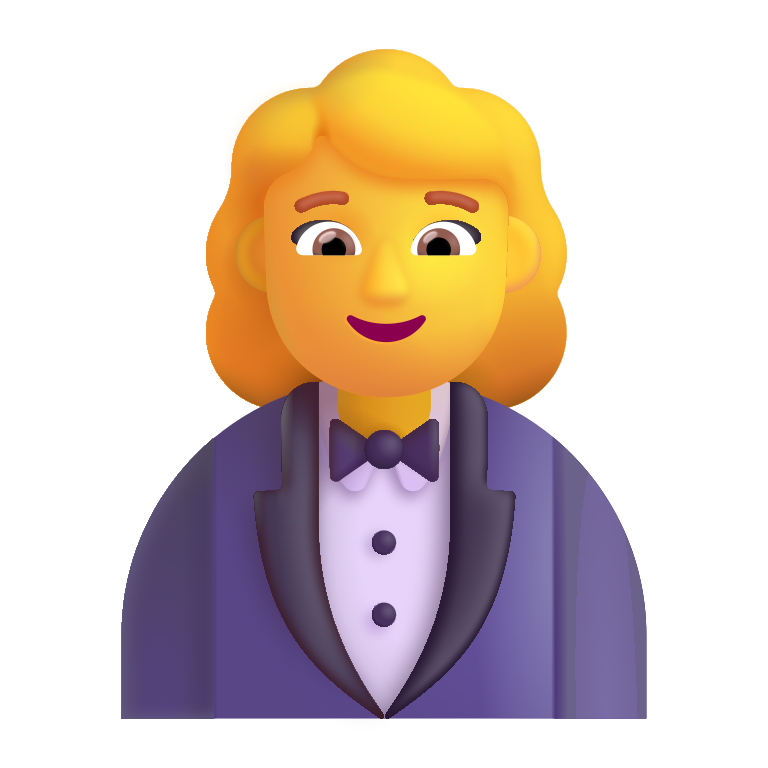
woman in tuxedo color default